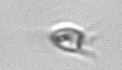
Label: Balanion